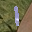
Label: 1